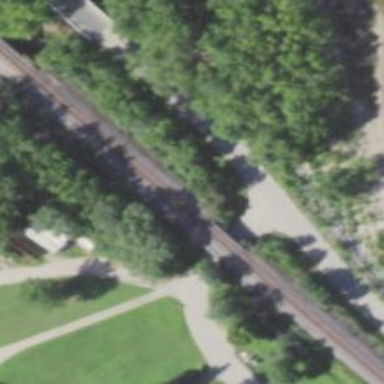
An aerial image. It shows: Abandoned railway siding.